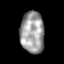
Tissue: prostate
Cell type: T cells
Senescence score: 0.3097
Nuclear area (px): 978
Mean DAPI intensity: 157.022